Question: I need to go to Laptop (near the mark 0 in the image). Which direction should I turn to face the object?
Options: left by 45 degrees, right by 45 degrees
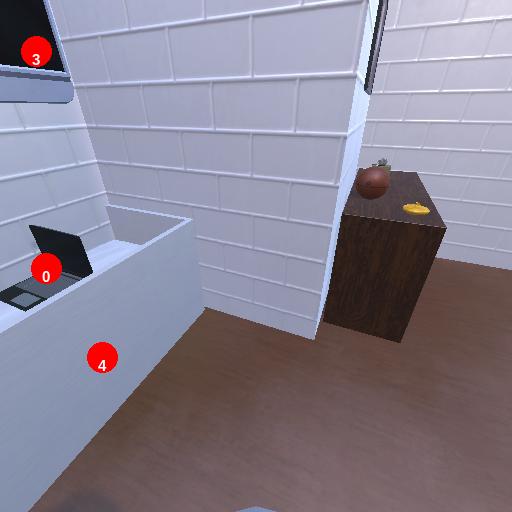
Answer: left by 45 degrees